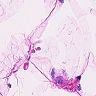
Metastatic tissue present: no